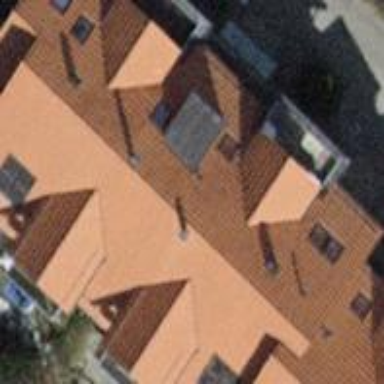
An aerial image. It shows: Tile-roofed apartment building.